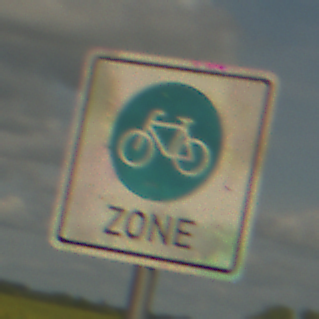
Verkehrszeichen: BeginnFahrradzone
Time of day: Midday
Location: Outdoor (RoadRail)
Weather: PartlyCloudy
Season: NotSpecified
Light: Natural